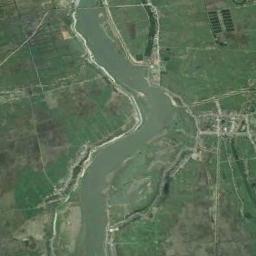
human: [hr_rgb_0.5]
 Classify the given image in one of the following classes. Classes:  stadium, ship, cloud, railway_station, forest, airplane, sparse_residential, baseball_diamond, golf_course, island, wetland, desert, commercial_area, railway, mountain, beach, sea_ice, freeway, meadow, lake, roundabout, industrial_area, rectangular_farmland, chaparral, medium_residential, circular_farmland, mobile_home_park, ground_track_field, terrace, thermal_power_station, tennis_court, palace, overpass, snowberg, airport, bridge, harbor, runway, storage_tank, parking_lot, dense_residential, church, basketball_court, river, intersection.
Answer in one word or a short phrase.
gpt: river